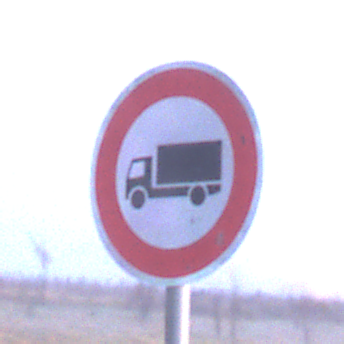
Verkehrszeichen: VerbotFuerKraftfahrzeugeUeberDreiKommaFuenfTonnen
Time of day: SunriseSunset
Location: Outdoor (Nature)
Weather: Clear
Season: NotSpecified
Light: Natural